Chest X-ray:
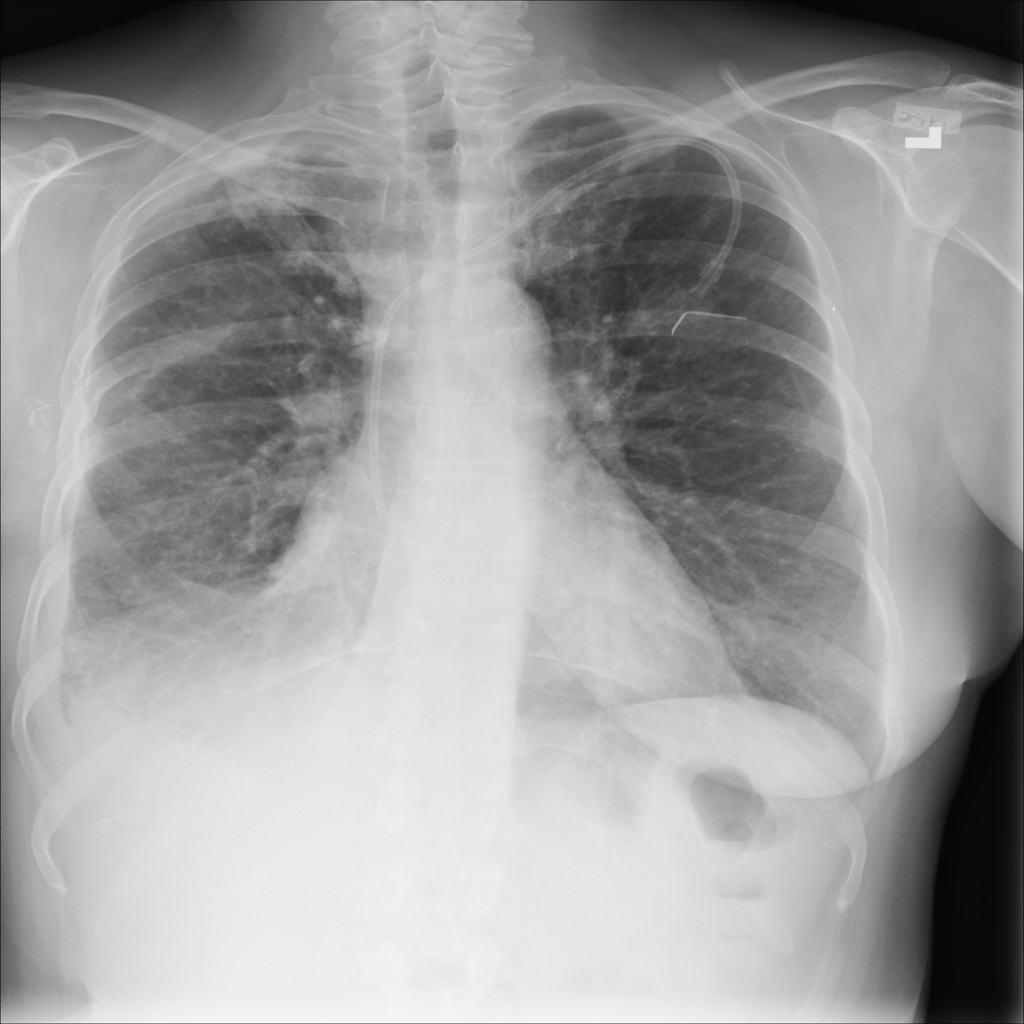
Findings: Consolidation, Effusion, Fracture
No abnormal finding: no